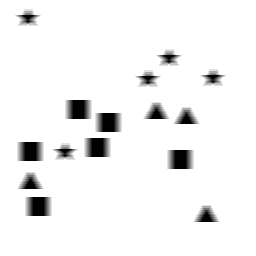
Squares: 6
Triangles: 4
Stars: 5
Total shapes: 15